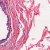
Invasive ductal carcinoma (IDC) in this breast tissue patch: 0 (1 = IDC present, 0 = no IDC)